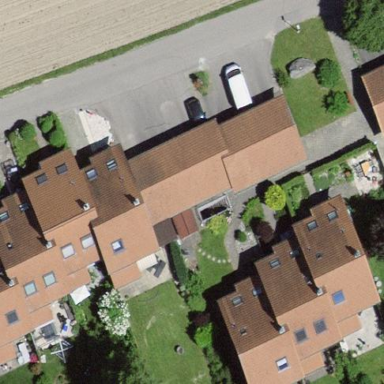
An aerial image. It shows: Terrace building.